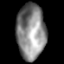
Tissue: lung
Cell type: T cells
Senescence score: 0.1911
Nuclear area (px): 1571
Mean DAPI intensity: 135.735